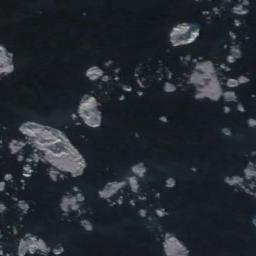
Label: sea_ice